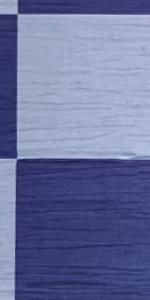
Label: Empty